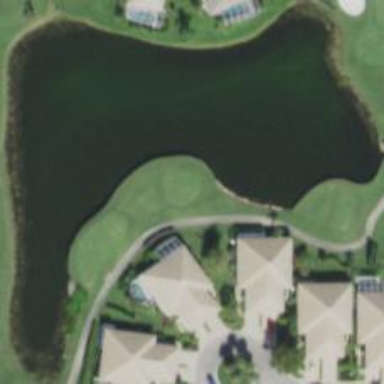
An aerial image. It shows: Water hazard on golf course.